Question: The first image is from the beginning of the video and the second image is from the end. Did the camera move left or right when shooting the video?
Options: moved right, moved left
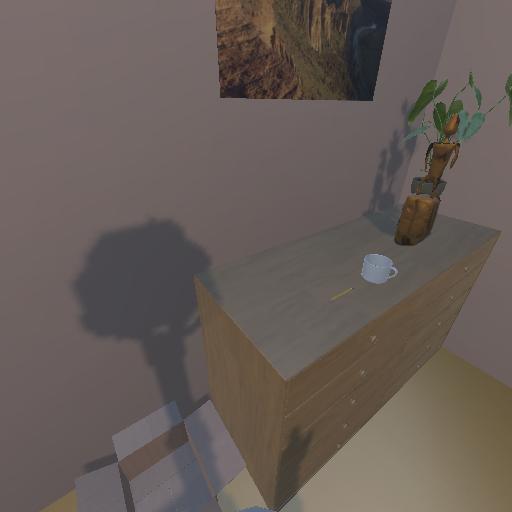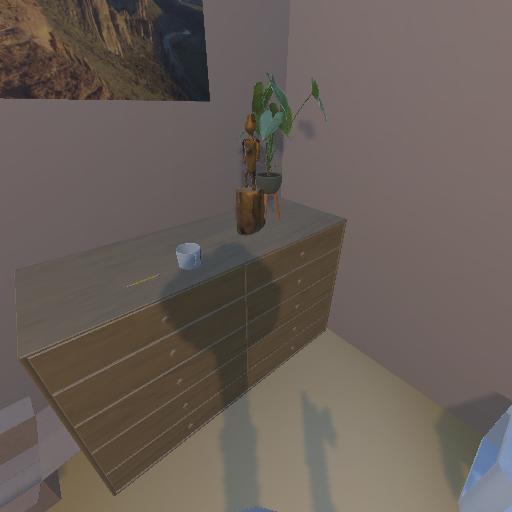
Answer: moved right